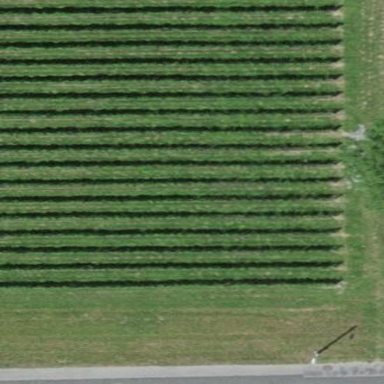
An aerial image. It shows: Vineyard with grape crops.